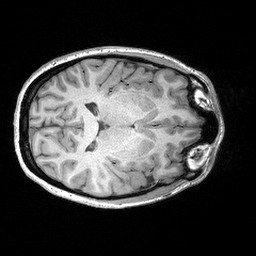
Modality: T1w
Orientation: axial
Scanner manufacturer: siemens
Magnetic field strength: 3 T
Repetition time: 2.3 s
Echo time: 0.00298 s